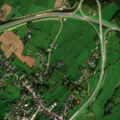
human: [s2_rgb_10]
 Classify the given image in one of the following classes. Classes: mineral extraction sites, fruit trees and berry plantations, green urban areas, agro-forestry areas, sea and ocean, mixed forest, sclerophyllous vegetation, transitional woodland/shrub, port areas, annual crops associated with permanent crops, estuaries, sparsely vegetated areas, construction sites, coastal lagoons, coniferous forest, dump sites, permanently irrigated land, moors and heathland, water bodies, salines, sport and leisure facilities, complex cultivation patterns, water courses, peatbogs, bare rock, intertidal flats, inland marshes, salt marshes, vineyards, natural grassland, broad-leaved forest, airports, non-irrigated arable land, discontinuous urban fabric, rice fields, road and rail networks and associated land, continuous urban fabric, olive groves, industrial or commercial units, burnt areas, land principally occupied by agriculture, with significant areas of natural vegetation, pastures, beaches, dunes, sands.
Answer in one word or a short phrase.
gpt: discontinuous urban fabric, pastures, complex cultivation patterns, land principally occupied by agriculture, with significant areas of natural vegetation, mixed forest